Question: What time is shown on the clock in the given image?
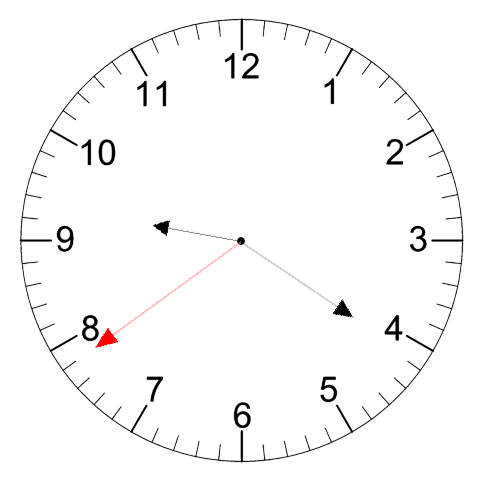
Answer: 09:20:39